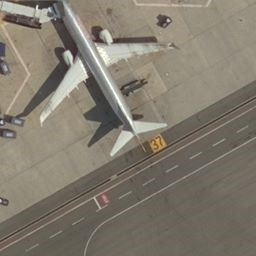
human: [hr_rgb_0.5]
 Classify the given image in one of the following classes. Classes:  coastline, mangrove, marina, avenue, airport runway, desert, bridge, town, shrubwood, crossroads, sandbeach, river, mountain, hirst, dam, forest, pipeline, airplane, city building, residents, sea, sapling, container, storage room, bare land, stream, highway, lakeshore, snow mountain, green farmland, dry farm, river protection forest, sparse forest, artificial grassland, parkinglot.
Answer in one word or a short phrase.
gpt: airplane